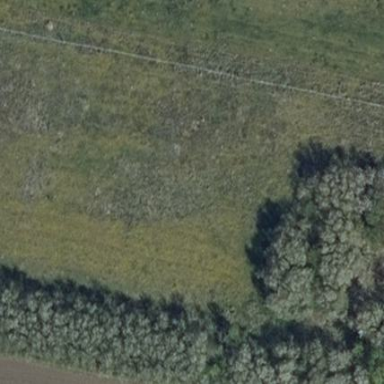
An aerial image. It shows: Patch of scrub vegetation.